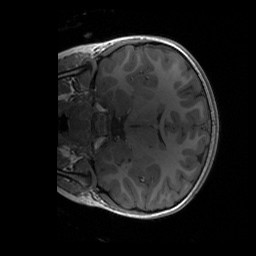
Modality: T1w
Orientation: coronal
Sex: female
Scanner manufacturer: siemens
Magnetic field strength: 3 T
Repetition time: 1.9 s
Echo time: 0.00243 s